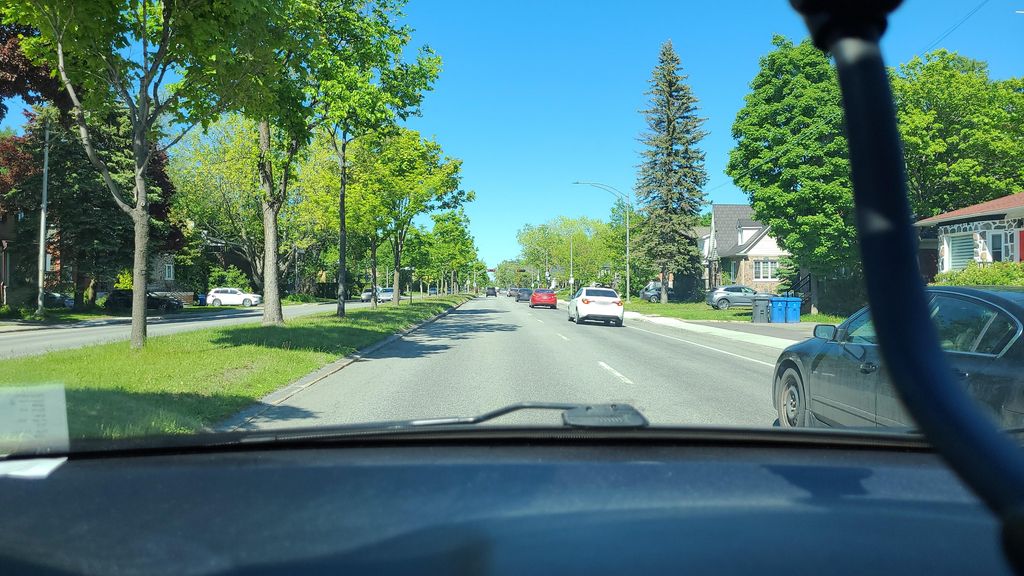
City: quebec_city